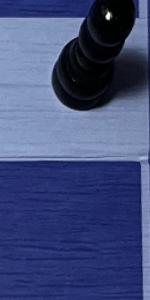
Label: Empty